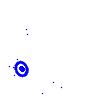
Particle: electron